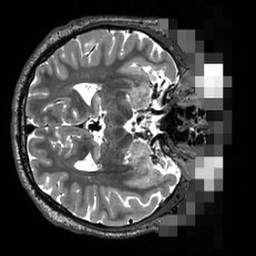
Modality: T2w
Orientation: axial
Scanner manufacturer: siemens
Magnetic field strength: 3 T
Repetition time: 3.2 s
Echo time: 0.564 s